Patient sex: M
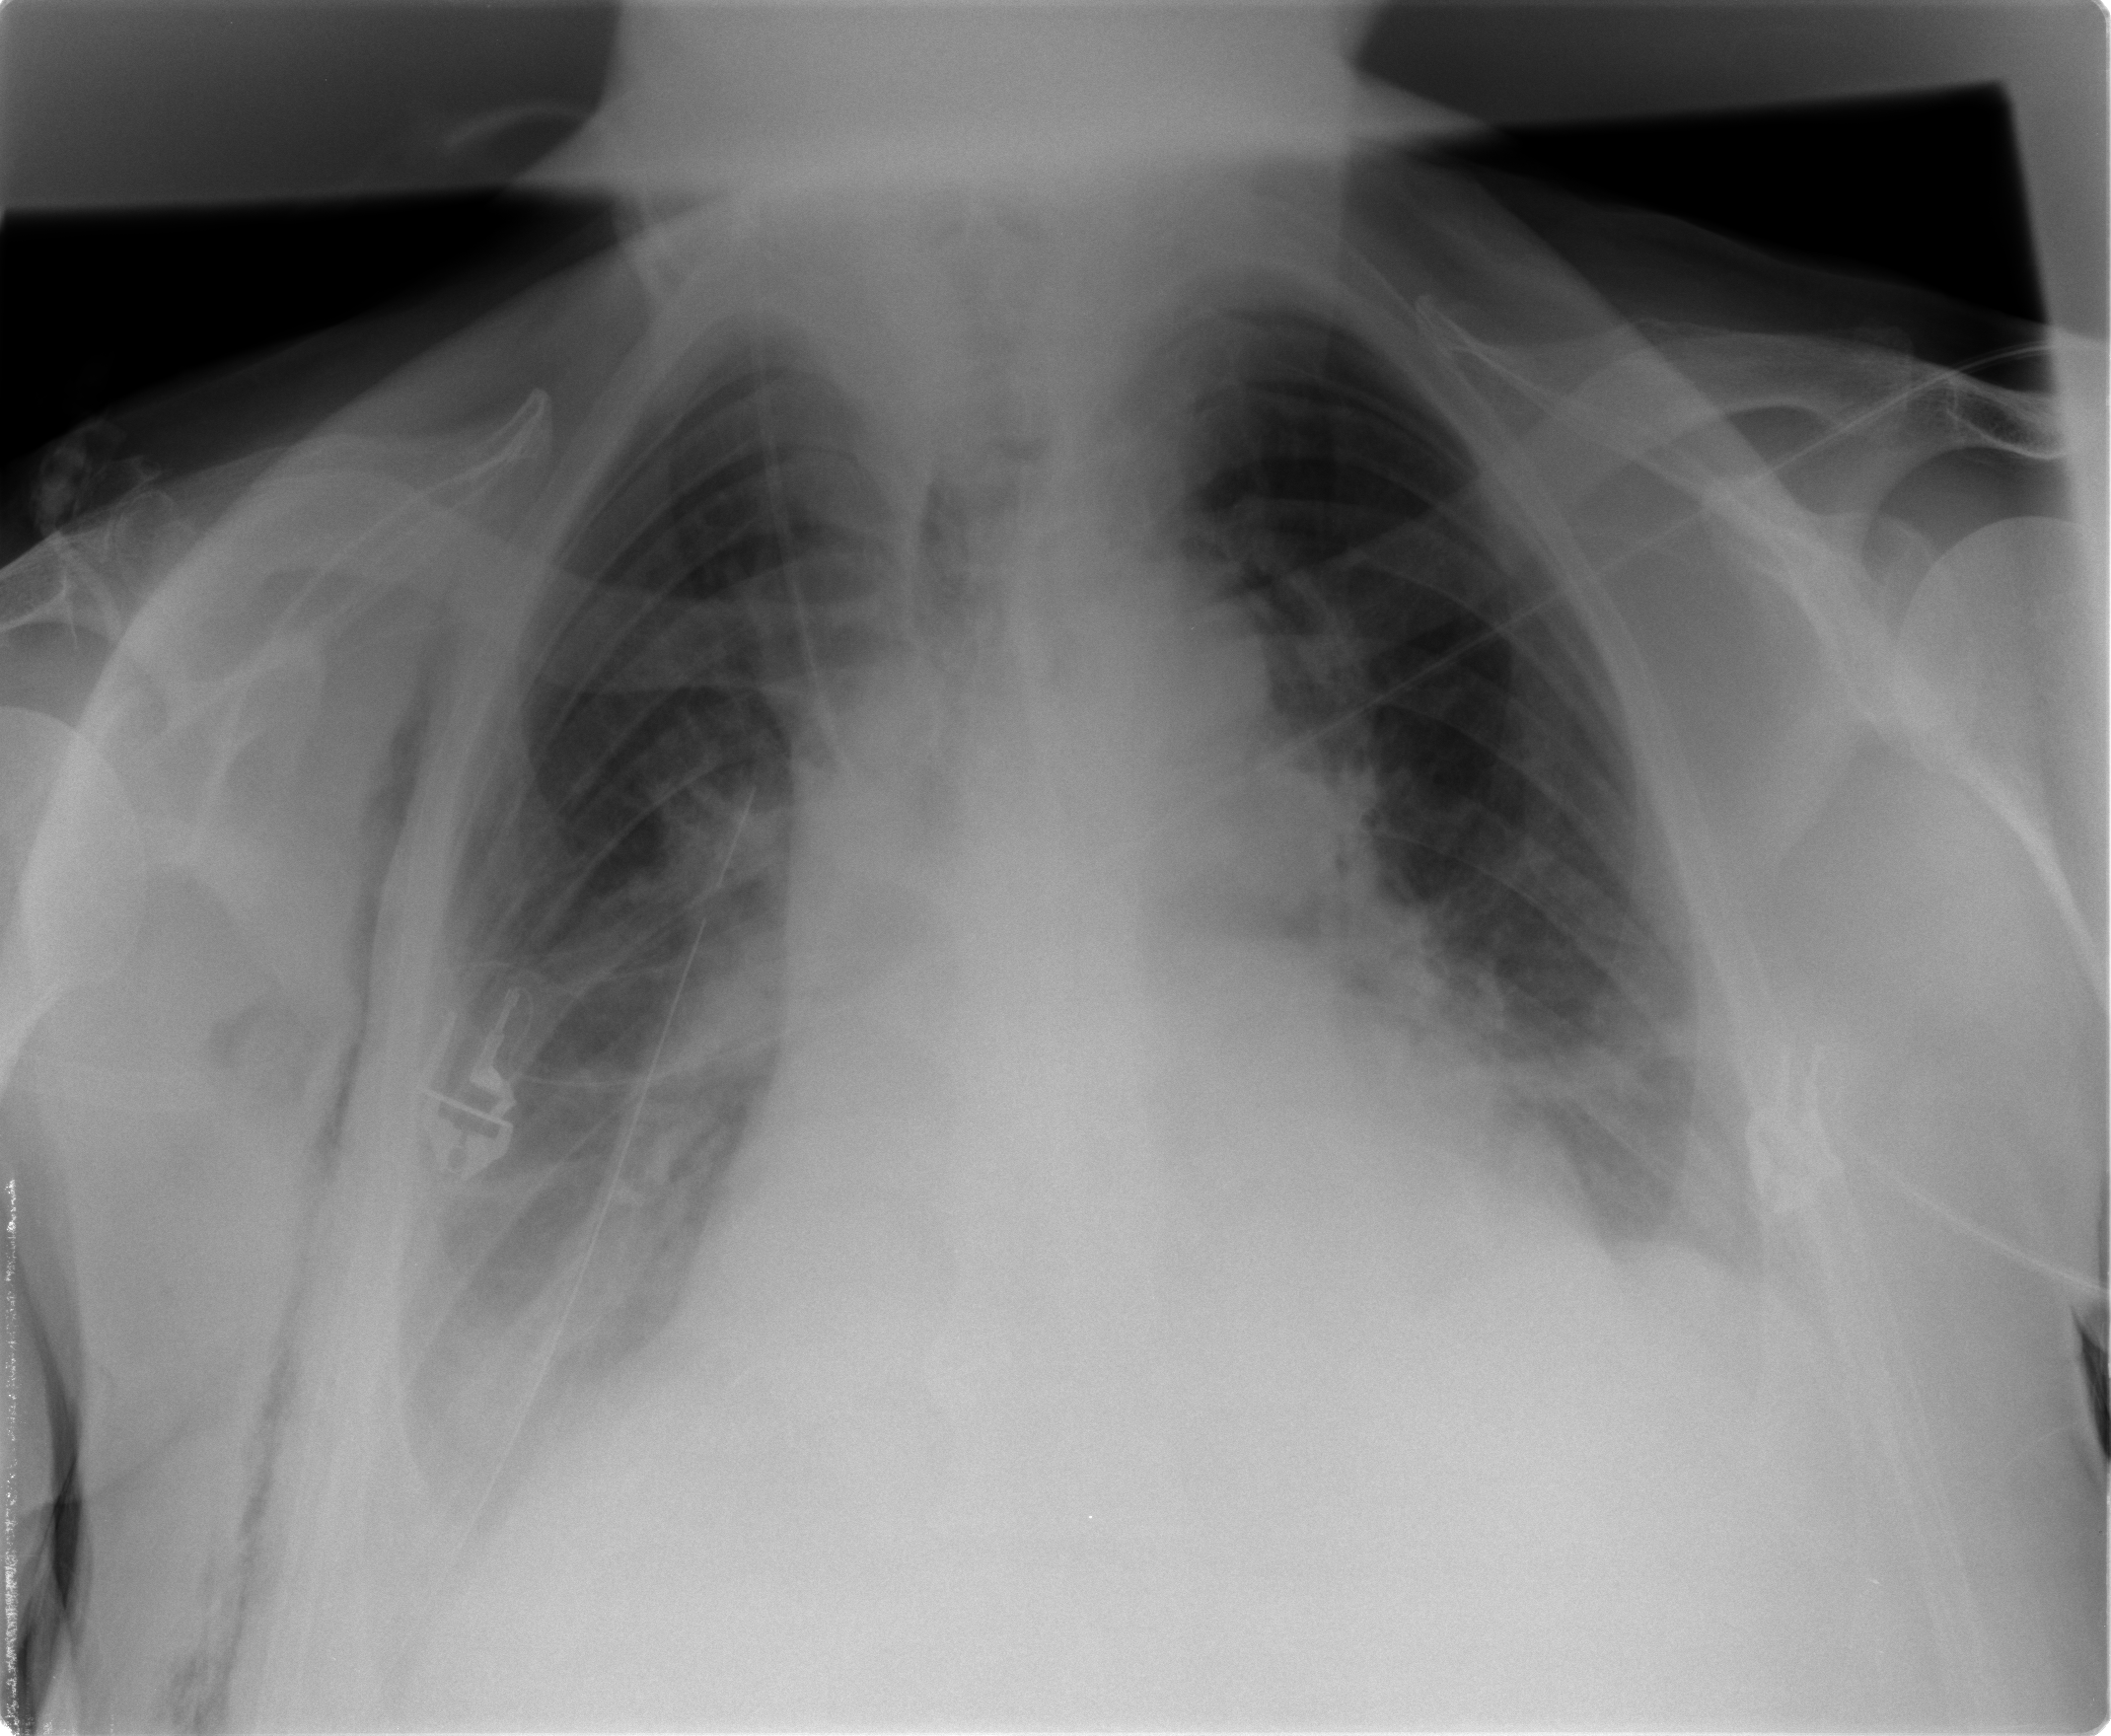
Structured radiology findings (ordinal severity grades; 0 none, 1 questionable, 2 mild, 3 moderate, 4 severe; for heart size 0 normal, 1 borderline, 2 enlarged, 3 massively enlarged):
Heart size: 3
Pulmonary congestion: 3
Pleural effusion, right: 2
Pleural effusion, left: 2
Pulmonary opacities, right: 2
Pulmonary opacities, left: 2
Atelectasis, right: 2
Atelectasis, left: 2